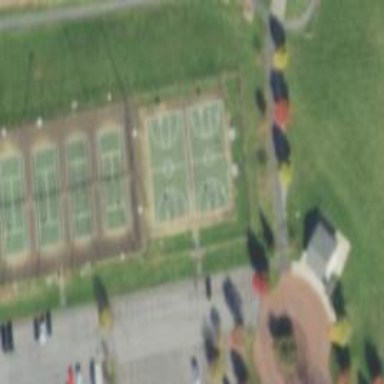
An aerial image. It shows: Basketball court on leisure land pitch.